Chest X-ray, PA view. Patient: 74 years old, sex F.
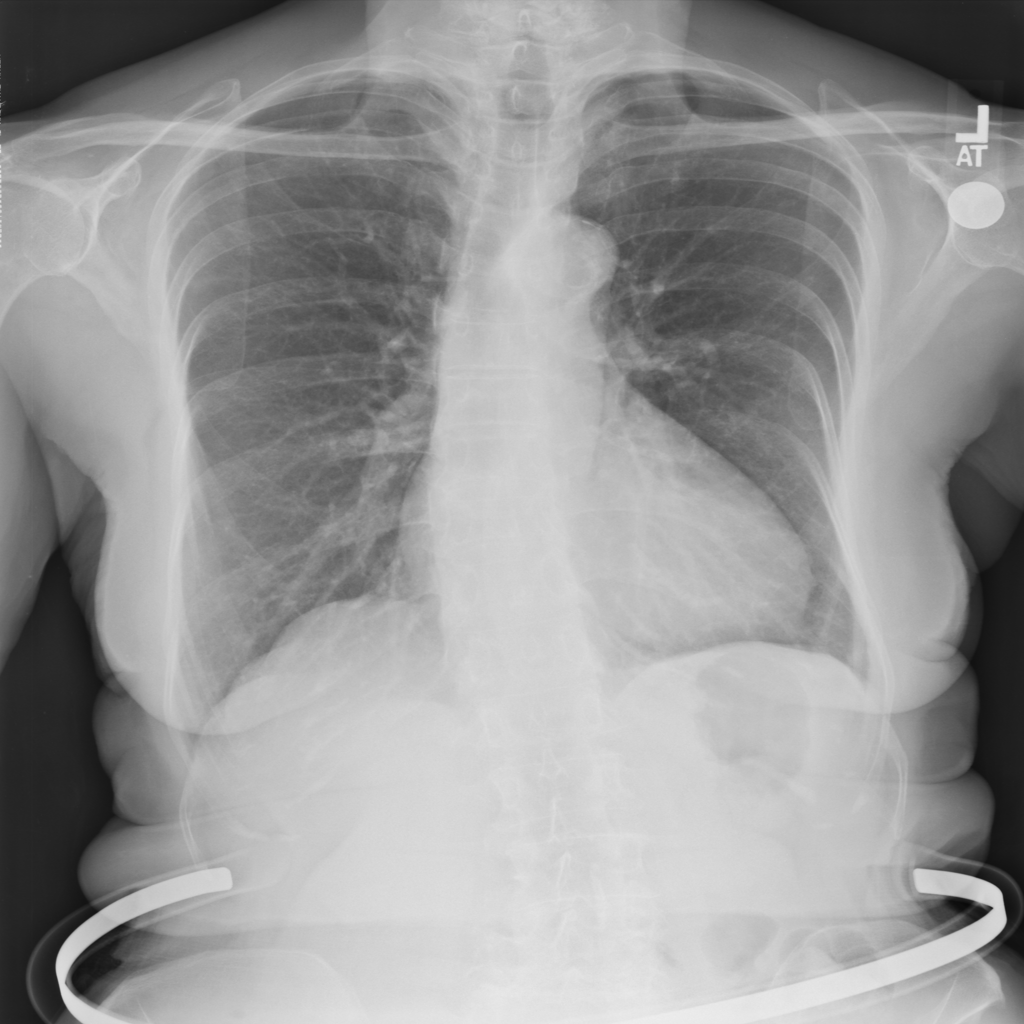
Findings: Cardiomegaly